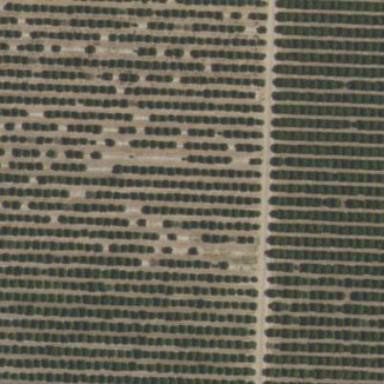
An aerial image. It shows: Orange orchard with beautiful orange trees.